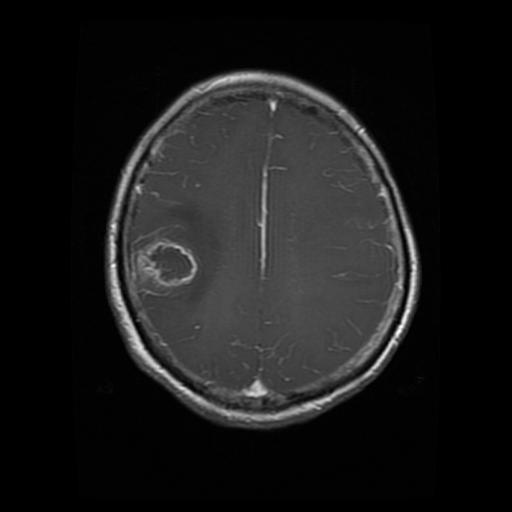
Label: glioma